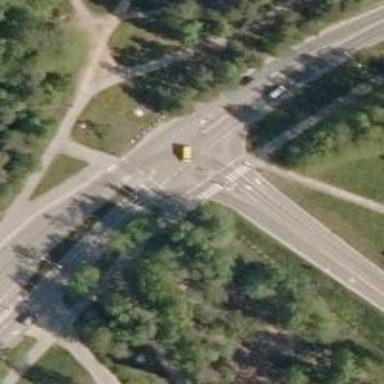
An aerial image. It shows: Asphalt cycleway designated as connection route.